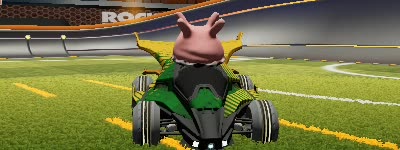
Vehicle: aftershock